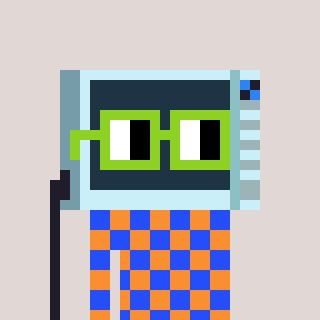
a pixel art character with square light green glasses, a microwave-shaped head and a orange-colored body on a warm background